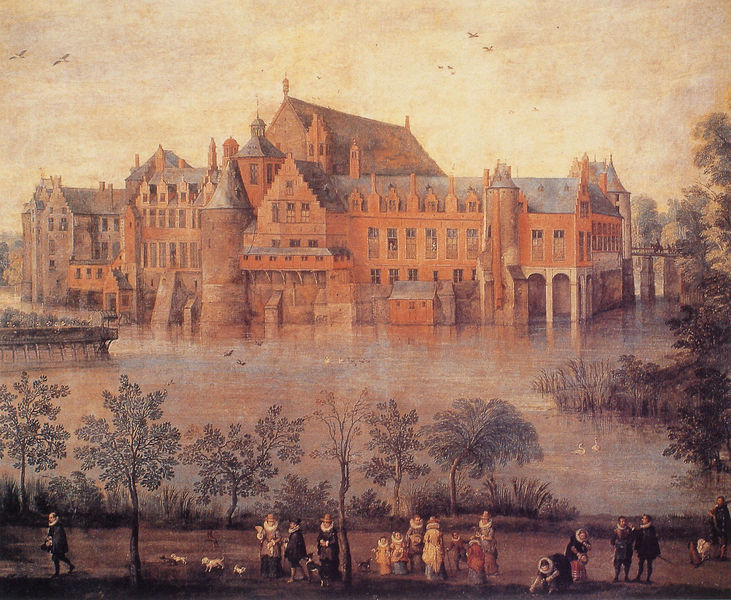
Titel: Isabel Clara Eugenia und Alberto im Palast von Tervueren
Künstler: Jan Brueghel d. Ä.
Institution: Madrid, Museo del Prado
Schlagwörter: baum, gemälde, himmel, wasser, bäume, fluss, frauen, landschaft, menschen, see, stadt, teich, ufer, fenster, männer, dach, gebäude, gras, haus, hunde, park, schloss, weg, architektur, kragen, halskrause, holland, niederlande, schilf, vögel, brücke, kanal, familie, kinder, turm, schwan, venedig, giebel, nebel, enten, ölgemälde, zinnen, bücken, burg, türme, spaziergang, festung, bürger, wasserschloss, spaziergänger, burggraben, schwäne, wassergraben, schilff, wasserburg, mesnchen, zfer